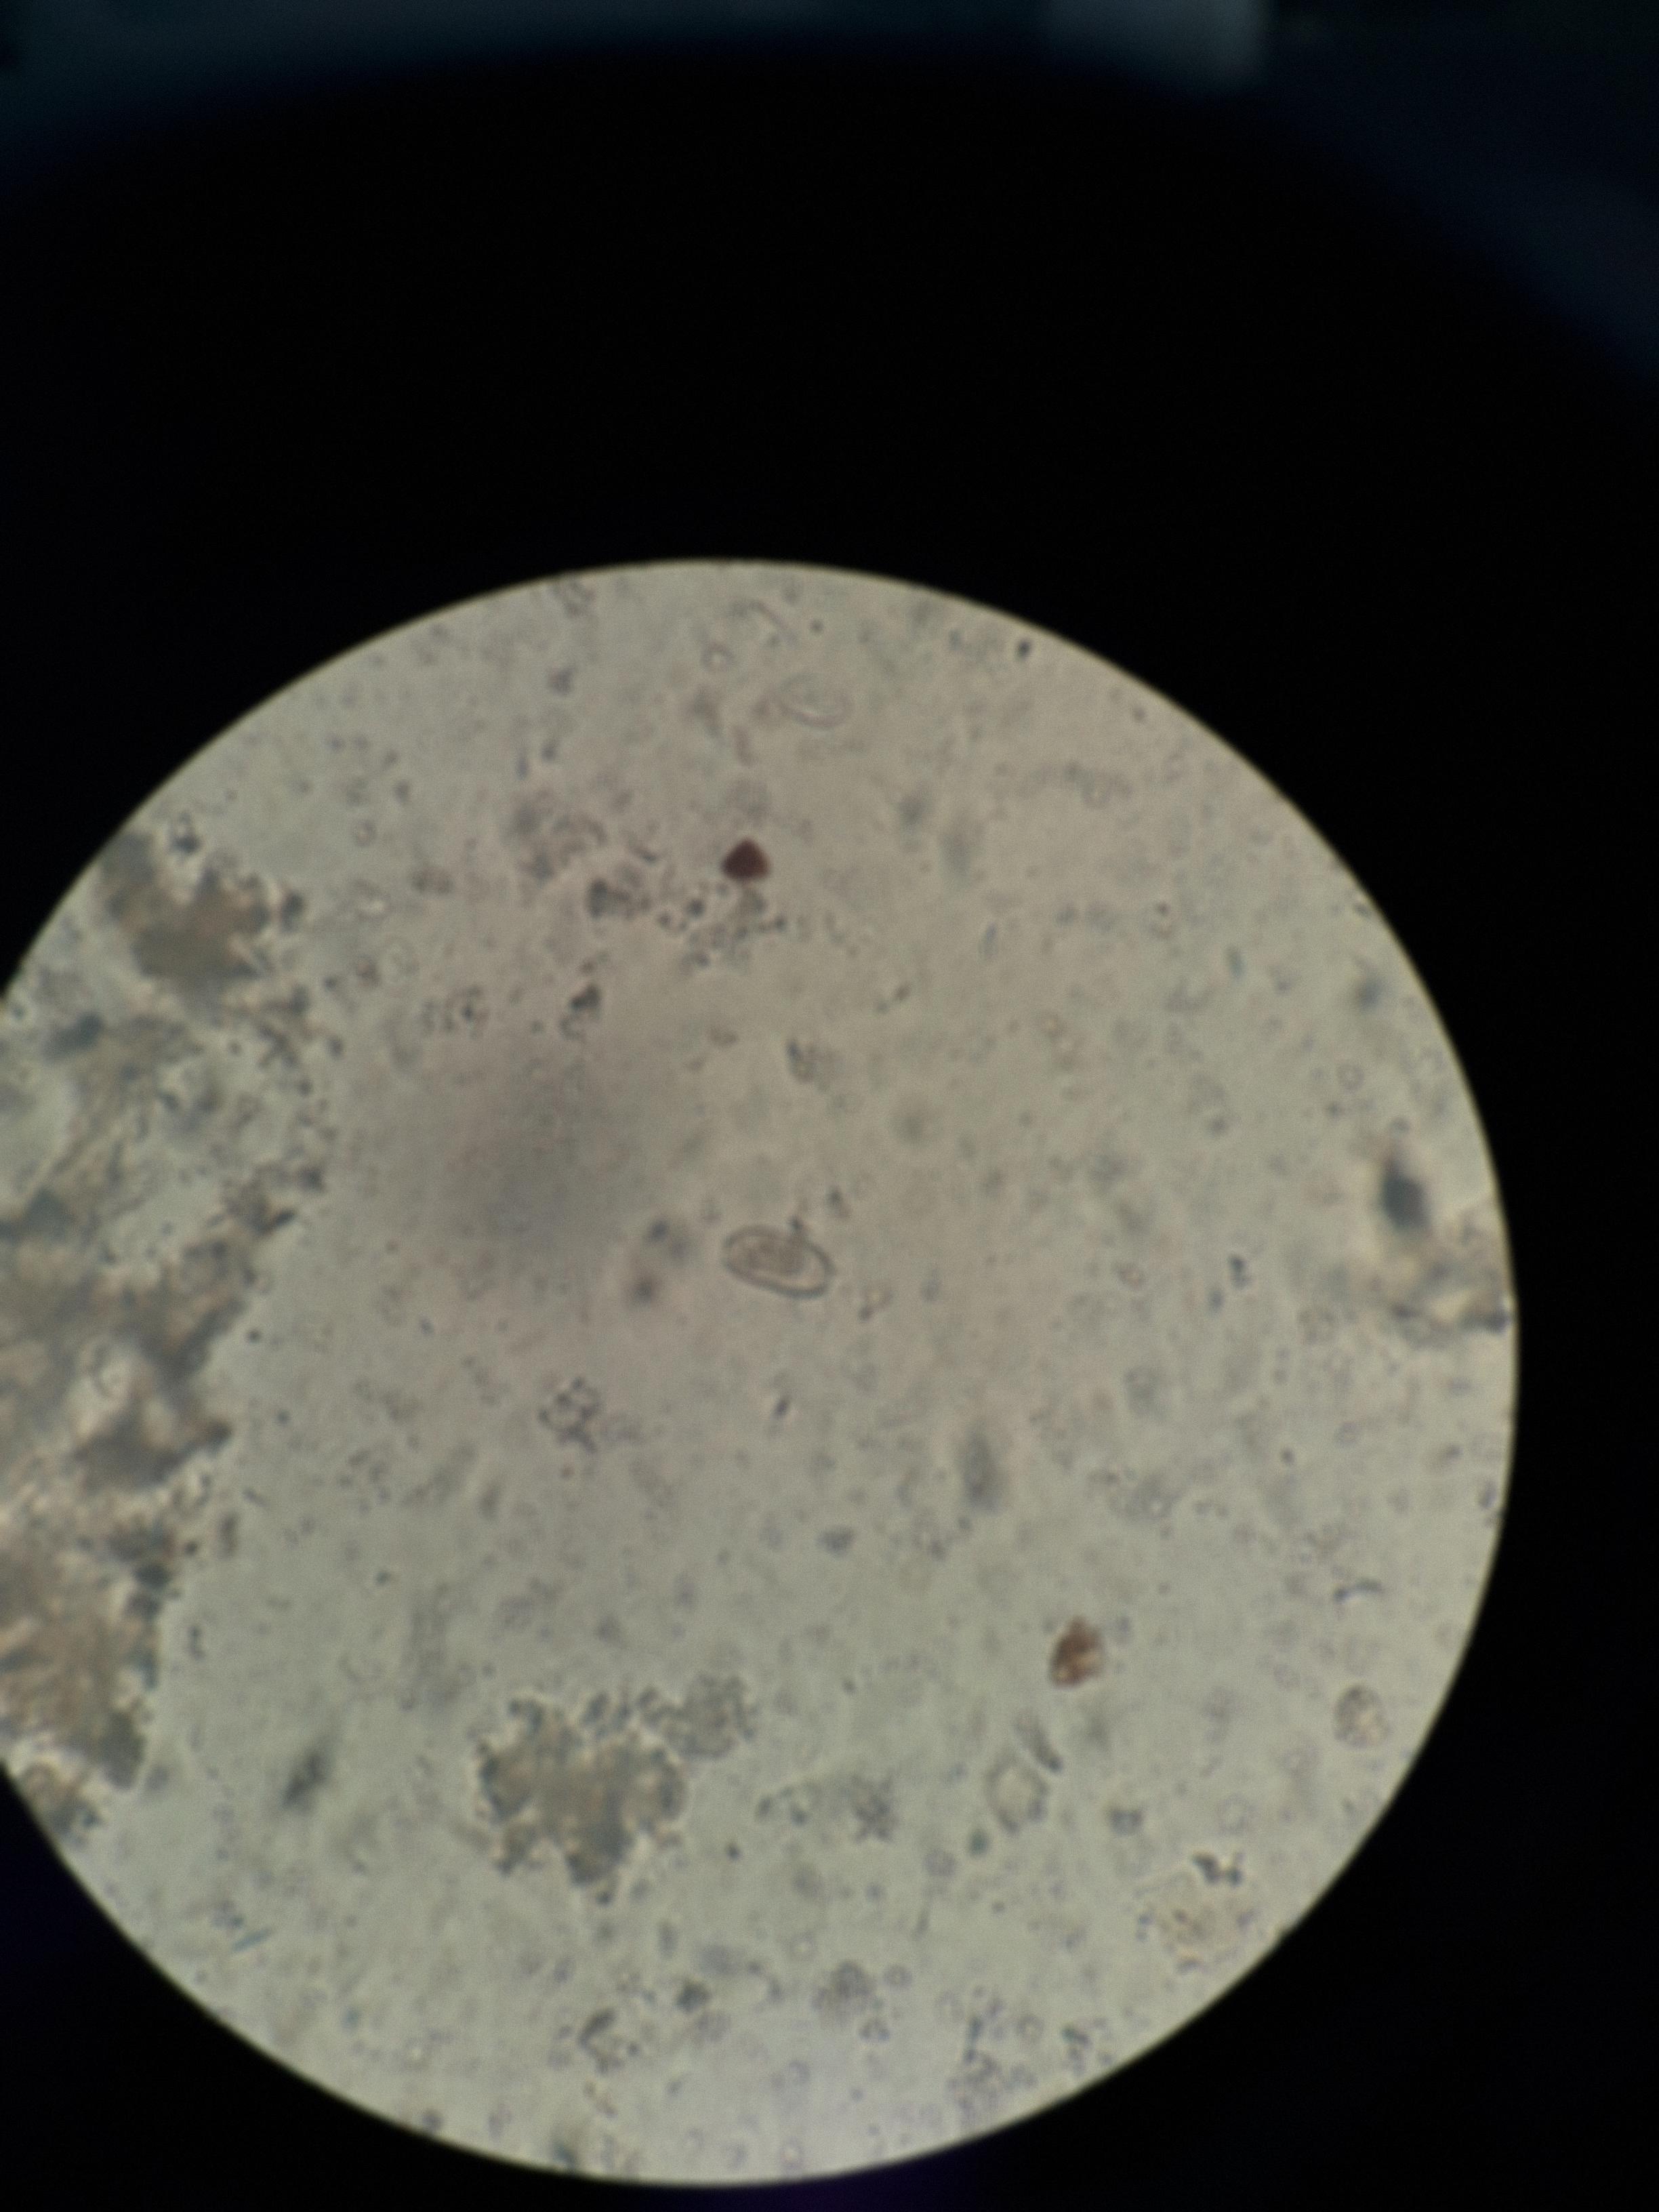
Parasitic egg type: Capillaria philippinensis